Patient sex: F
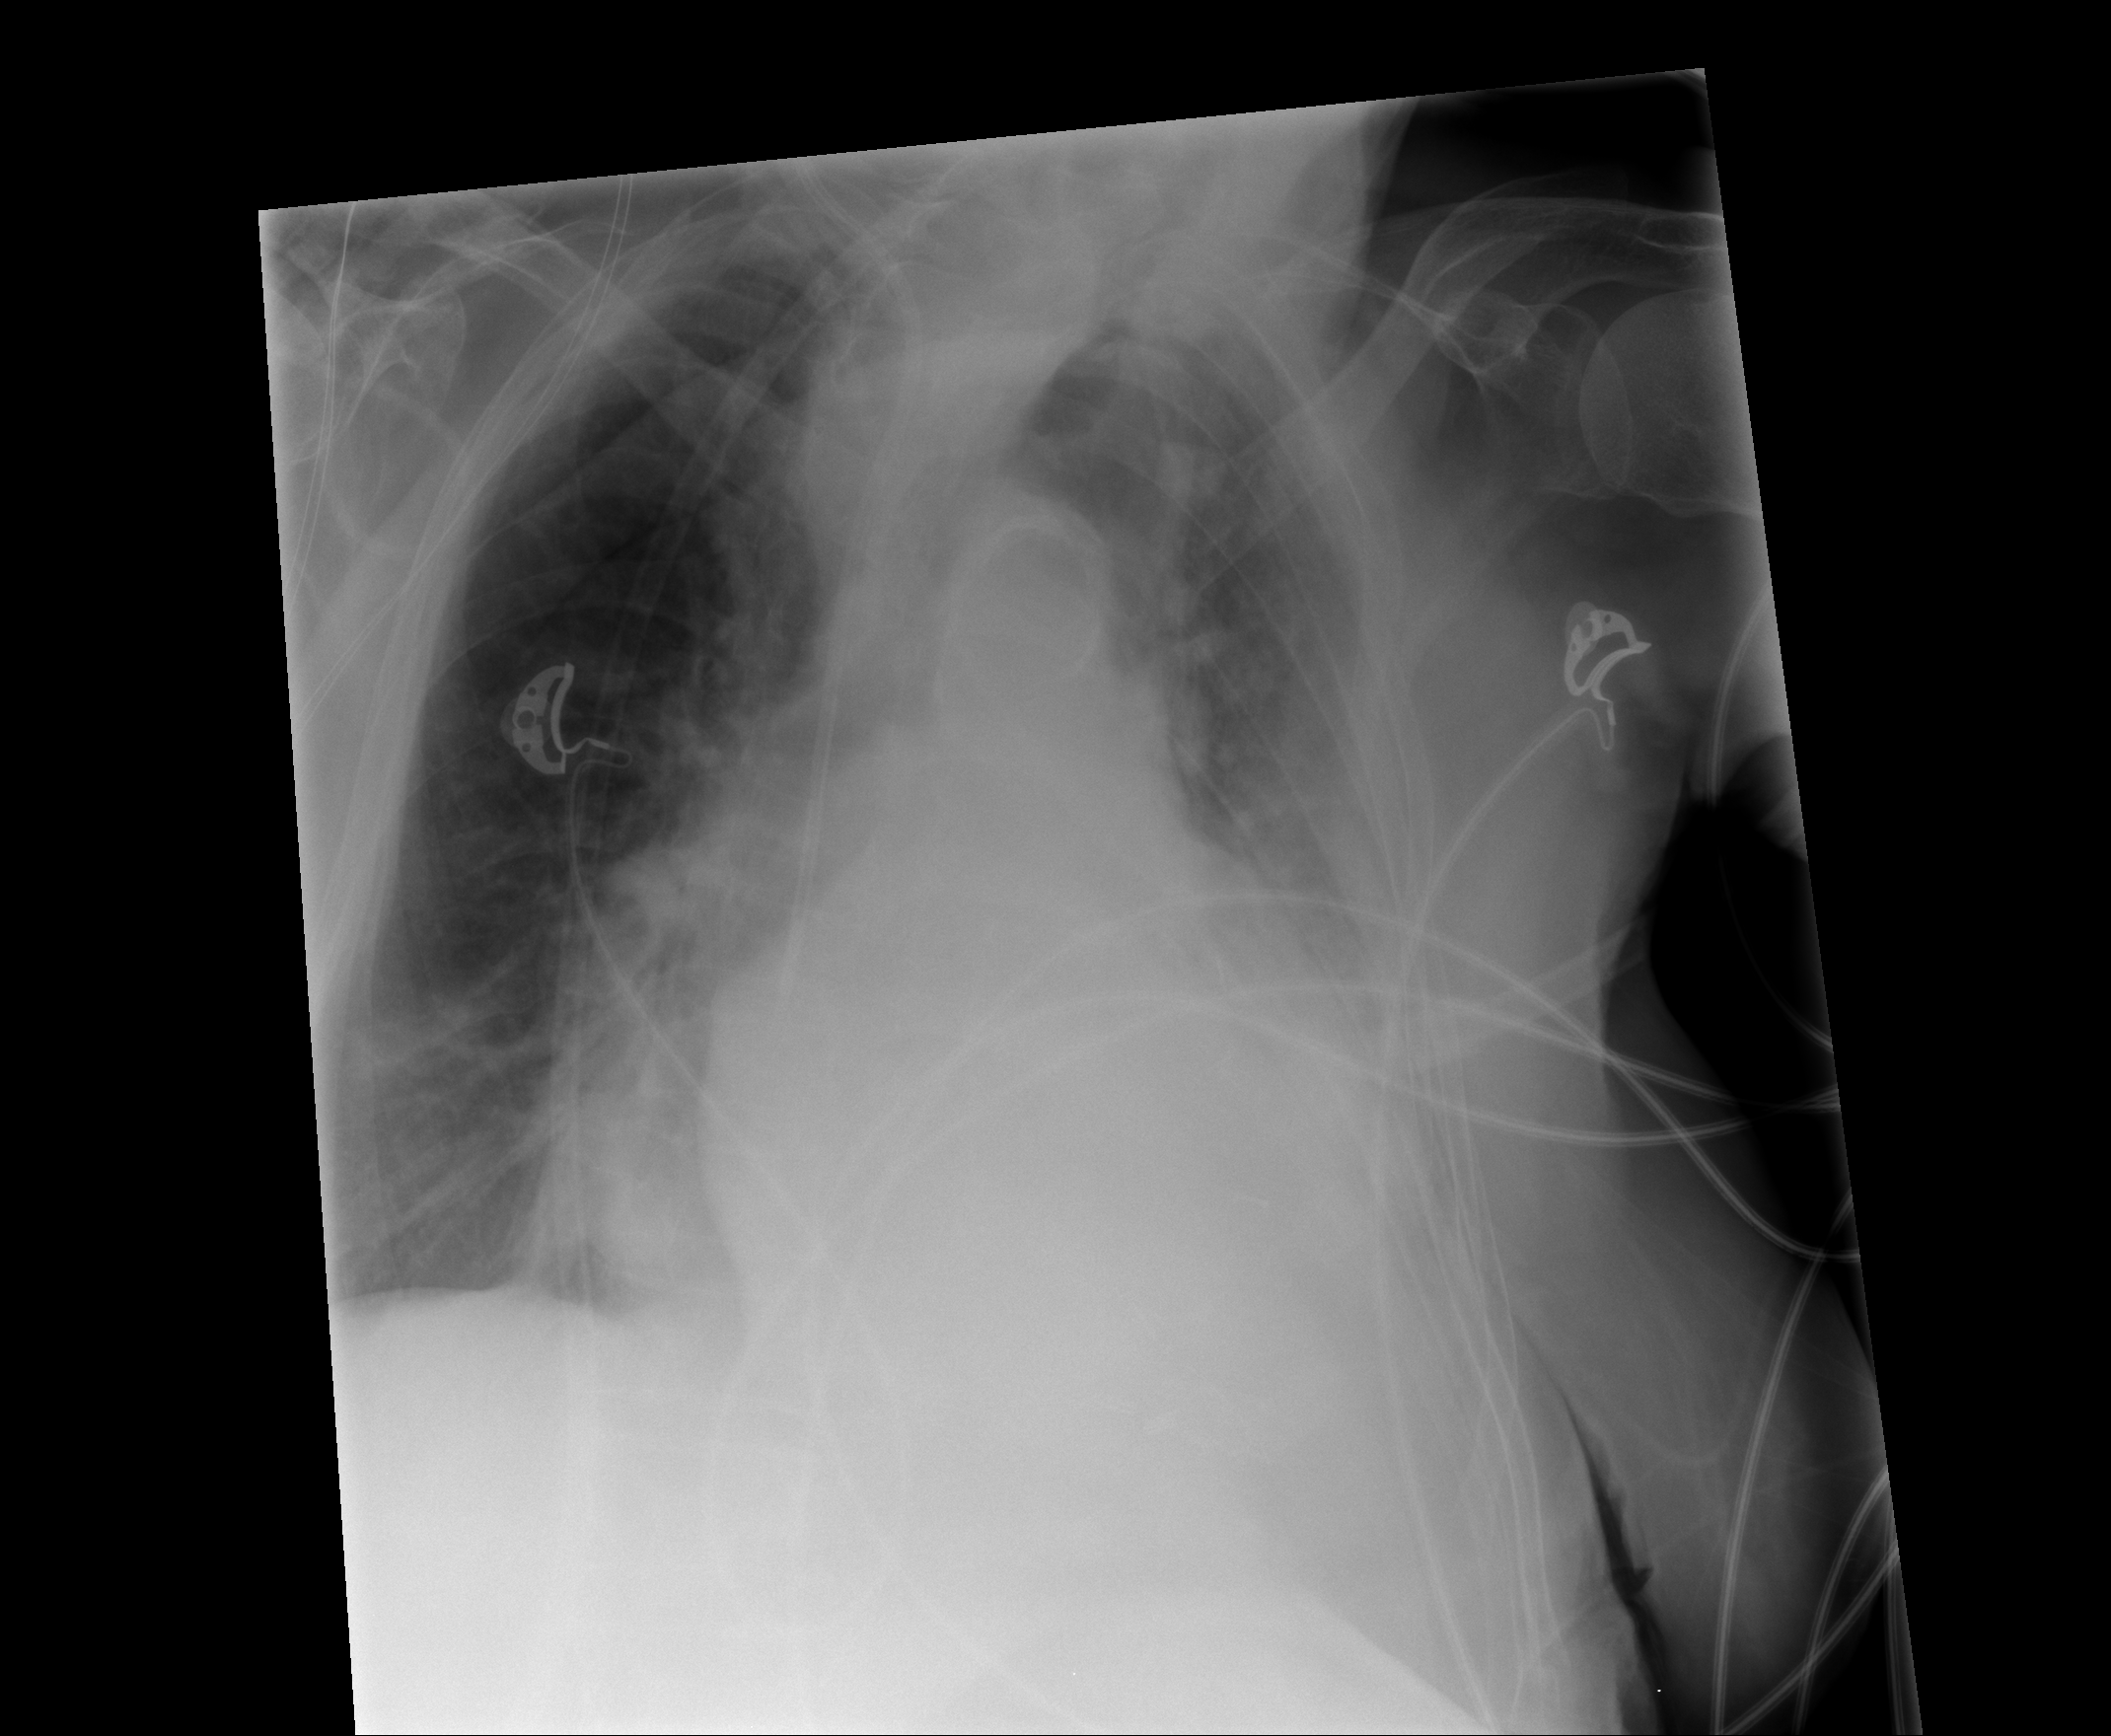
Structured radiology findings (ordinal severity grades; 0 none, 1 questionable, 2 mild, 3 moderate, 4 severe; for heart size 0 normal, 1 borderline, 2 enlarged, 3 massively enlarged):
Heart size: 2
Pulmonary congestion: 1
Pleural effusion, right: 0
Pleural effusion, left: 2
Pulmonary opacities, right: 0
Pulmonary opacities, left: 0
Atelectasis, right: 2
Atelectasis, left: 2